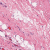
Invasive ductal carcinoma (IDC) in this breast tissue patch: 0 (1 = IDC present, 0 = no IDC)